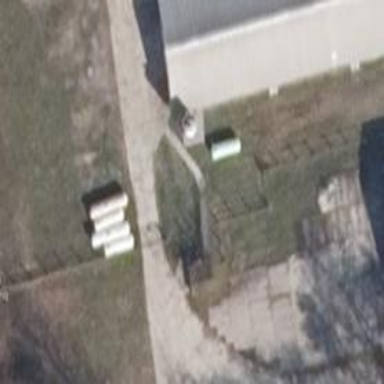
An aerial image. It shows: Storage tank that is man-made.